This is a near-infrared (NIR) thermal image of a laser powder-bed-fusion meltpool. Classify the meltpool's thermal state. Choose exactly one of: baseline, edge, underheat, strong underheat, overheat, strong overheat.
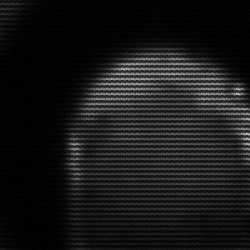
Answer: edge